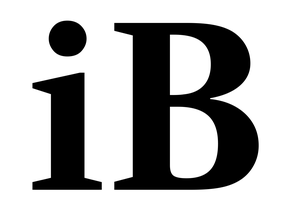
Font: LibreCaslonText_Bold